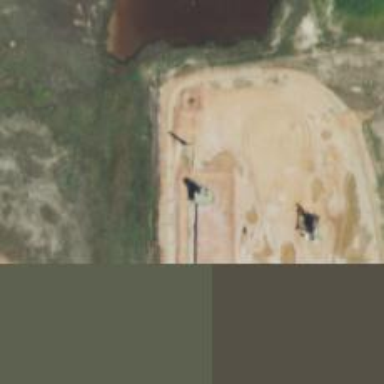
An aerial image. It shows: Storage tank that is man-made.